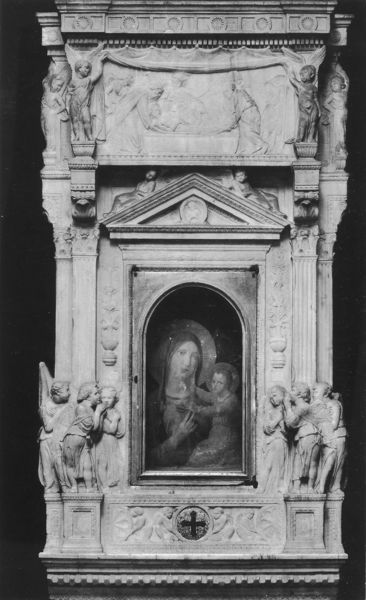
Titel: Sakramentstabernakel
Künstler: Donatello
Standort: Rom, S. Pietro (EU - I - Latium)
Schlagwörter: flügel, gemälde, marmor, säulen, dach, stein, kirche, kind, engel, figuren, liegend, foto, knabe, kreuz, altar, heiligenschein, skulpturen, christus, jesus, heilige, geistlich, putten, maria, gemeißelt, römisch, heiligenbild, ädikula, romanisch, jesuskind, retabel, ungfrau, gedächtnis, ugfrau maria